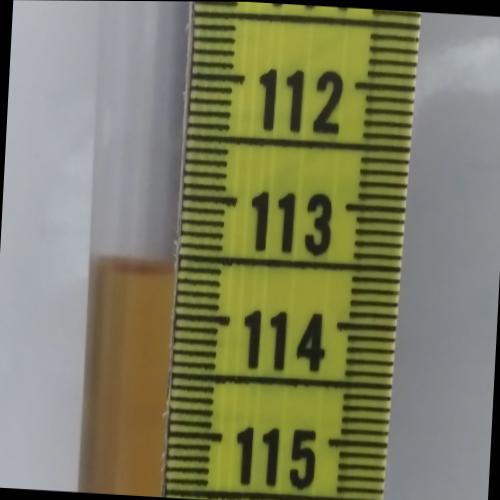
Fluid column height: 113.6 cm